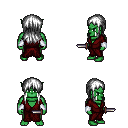
a pixel art fantasy rpg character, male body template, orc, green skin, red robe, magenta pants, white unkempt hairstyle, white cloth bracers, dagger, four views (front, back, left, right), 2x2 character sprite sheet, small pixel art, hard edges, no anti-aliasing